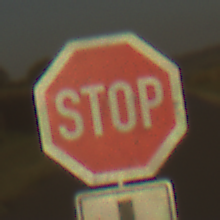
Verkehrszeichen: Stop
Zusatzzeichen unten: VerlaufVorfahrtsstrasse10
Umgebung: Outdoor, RoadRail
Tageszeit: SunriseSunset
Wetter: Clear
Licht: Natural
Jahreszeit: NotSpecified
Kontrast: HighContrast